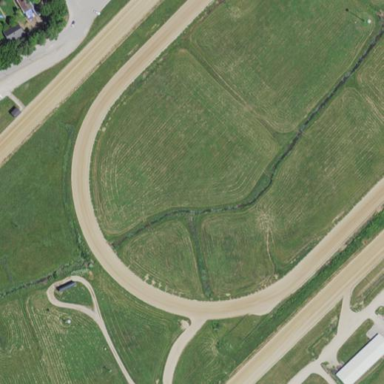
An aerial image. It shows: Horse racing track for leisure and sport activities.